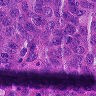
Metastatic tissue present: yes